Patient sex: F
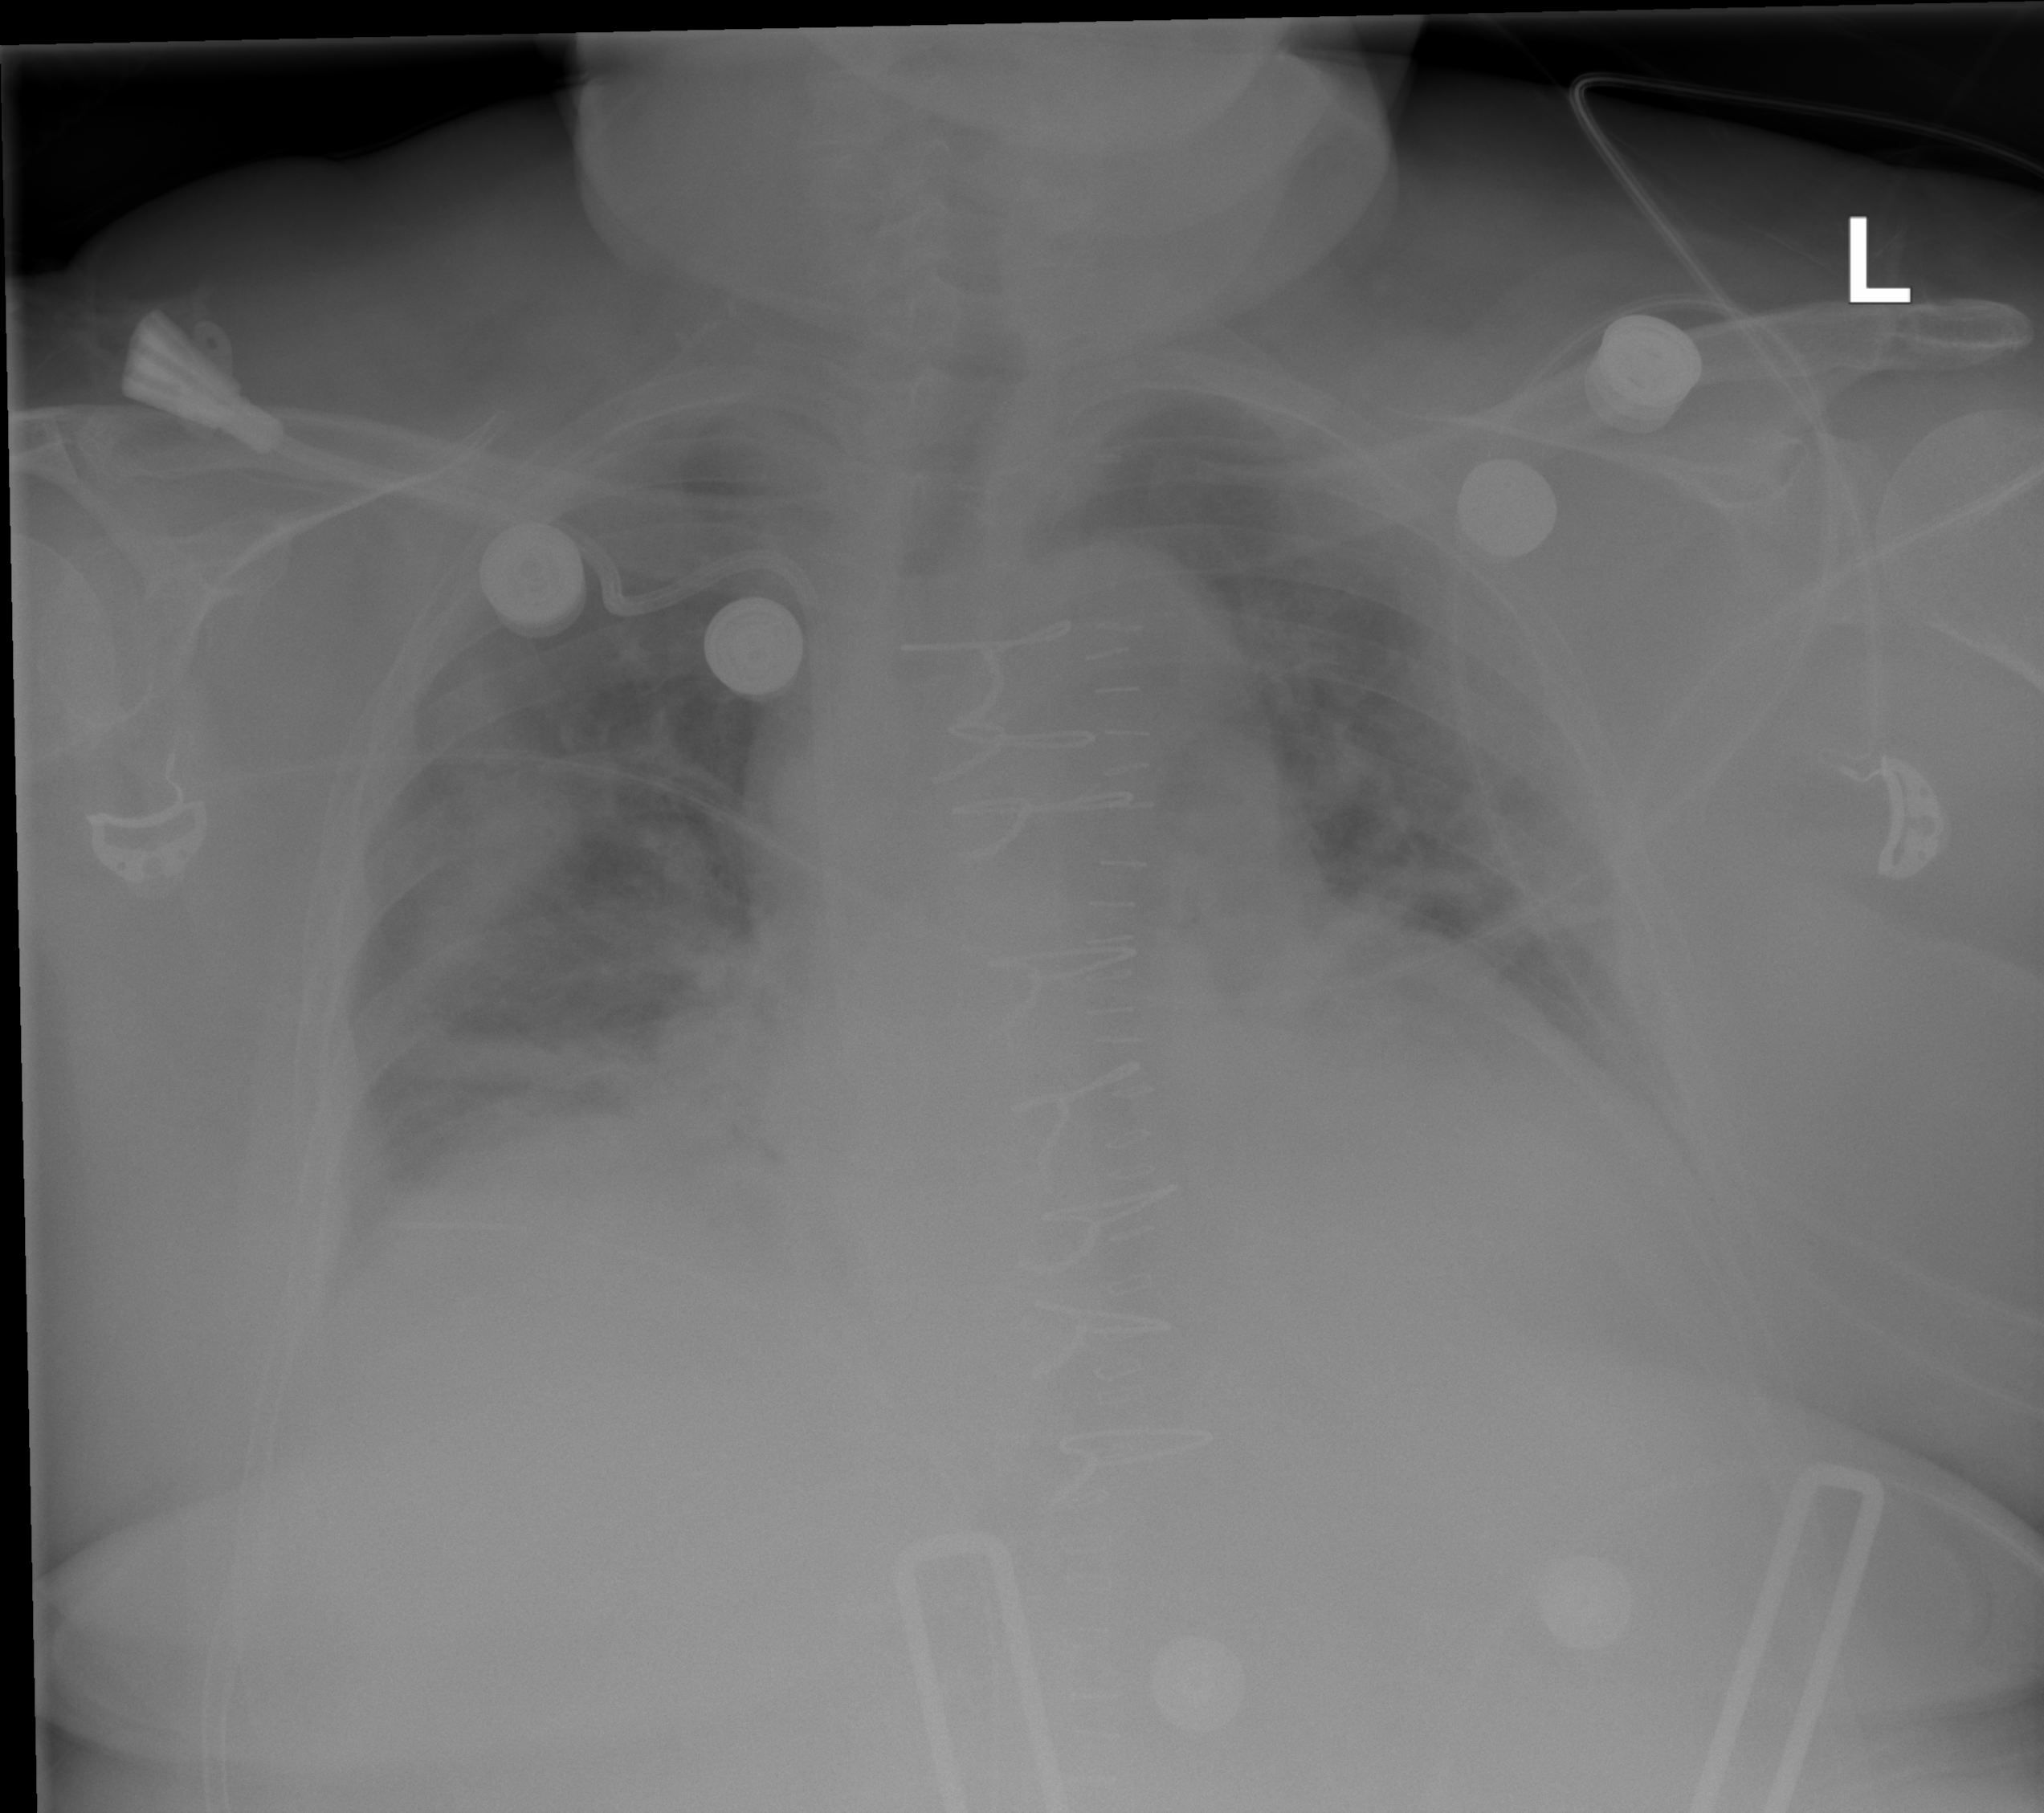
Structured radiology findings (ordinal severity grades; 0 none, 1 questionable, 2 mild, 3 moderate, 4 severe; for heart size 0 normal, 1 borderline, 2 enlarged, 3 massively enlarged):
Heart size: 3
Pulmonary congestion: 2
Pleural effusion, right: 0
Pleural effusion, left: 0
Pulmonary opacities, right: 0
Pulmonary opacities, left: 0
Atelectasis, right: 3
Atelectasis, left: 2